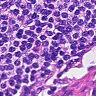
Metastatic tissue present: no